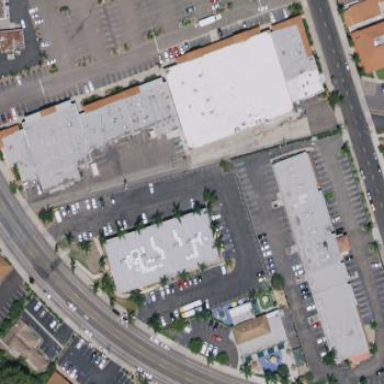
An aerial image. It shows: Retail area.